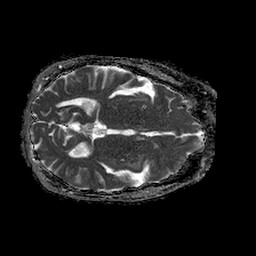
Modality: ADC
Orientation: axial
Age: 76
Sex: female
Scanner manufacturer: philips
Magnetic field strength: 1.5 T
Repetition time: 4.6 s
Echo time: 0.08517 s